Current action and preconditions to check: trajectory_clear

Your task: For each precondition in the list above, predict whether it will hold at this action.

Consider the current scene as observed from the mobile robot's camera, and analyze the predicted future states of all dynamic agents (e.g., people, animals, vehicles, or any moving entities) within the NEXT SECOND.

IMPORTANT: Only answer "very likely" if you are absolutely certain—based on strong, clear evidence—that a dynamic agent will violate the precondition in the predicted future state. Do NOT answer "very likely" for unlikely, ambiguous, or low-probability risks.

Ask yourself for each precondition: Is there a high probability, with clear and convincing evidence, that the predicted future states of any dynamic agent will interfere with the predicted future state of the currently executing action within the NEXT SECOND, causing that precondition to fail?

Assess the risk level based on these predictions. Use "likely" or "very likely" if motions create a clear risk of interference.

Use "neutral" or "improbable" if agents are nearby but their predicted paths are clearly diverging or non-conflicting.

Failure Risk Categories: "very improbable", "improbable", "neutral", "likely", "very likely"

Answer Format: Output ONLY the probability_of_failure value from these categories: "very improbable", "improbable", "neutral", "likely", "very likely"

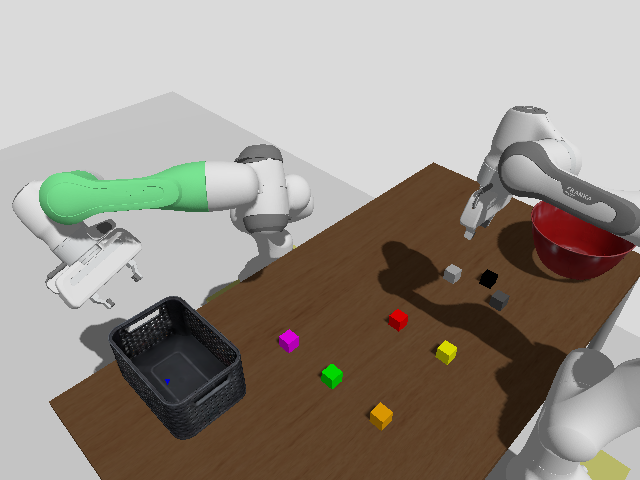

Answer: very improbable